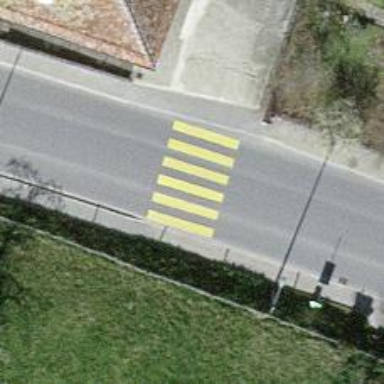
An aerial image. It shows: Marked road crossing.